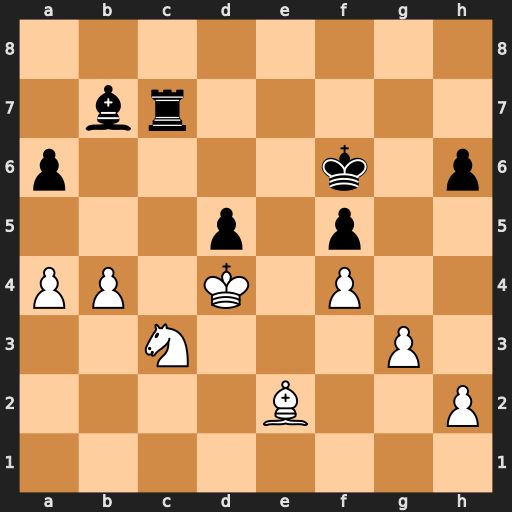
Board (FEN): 8/1br5/p4k1p/3p1p2/PP1K1P2/2N3P1/4B2P/8
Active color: w
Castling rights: -
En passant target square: -
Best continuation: Nxd5+ Bxd5 Kxd5